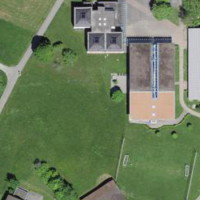
EUNIS habitat code: 55
Species observed at this site:
Salvia pratensis
Cornus sanguinea
Cirsium arvense